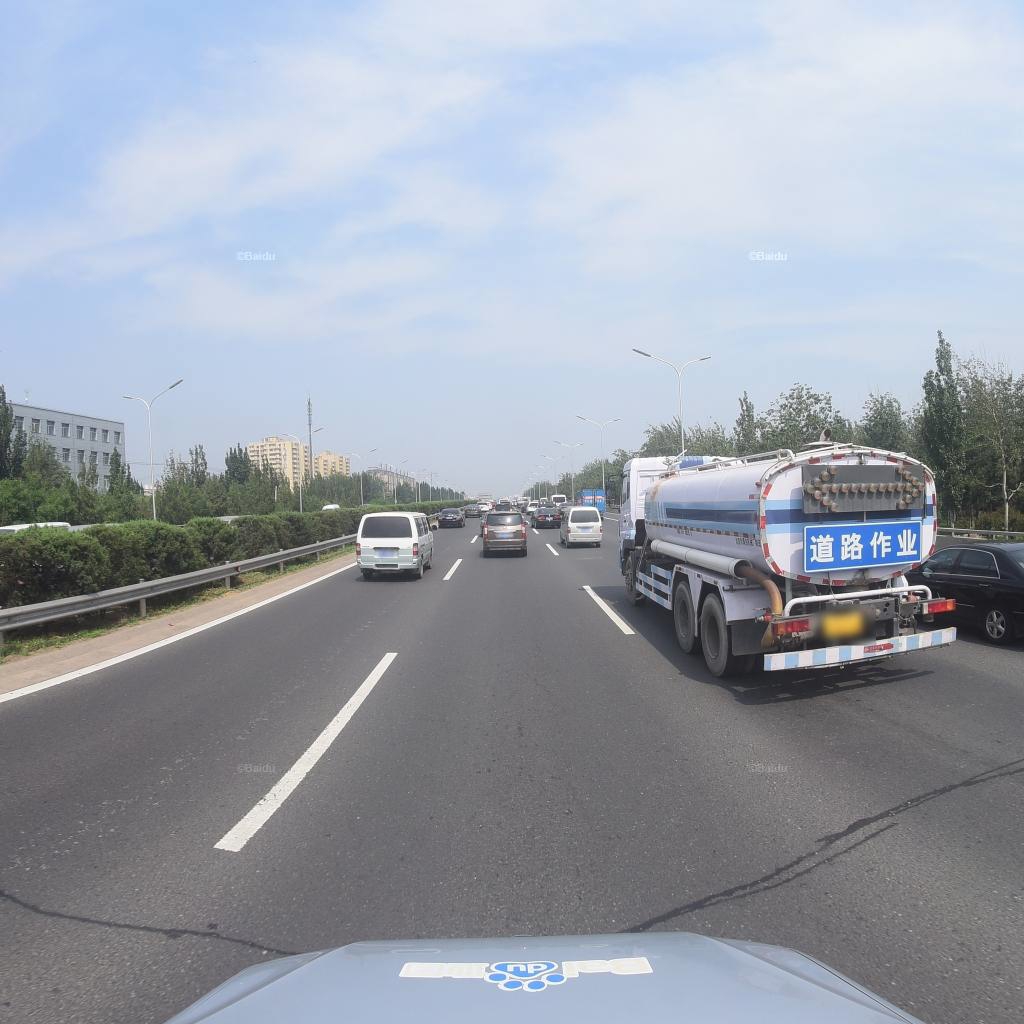
Region: Fengtai
Road damage annotations: transverse patch, transverse patch